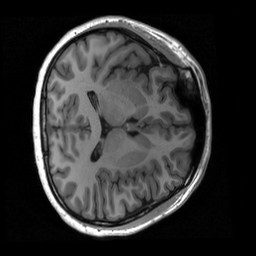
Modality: T1w
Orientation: axial
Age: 21
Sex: female
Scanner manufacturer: siemens
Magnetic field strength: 3 T
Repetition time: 2.53 s
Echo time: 0.00219 s